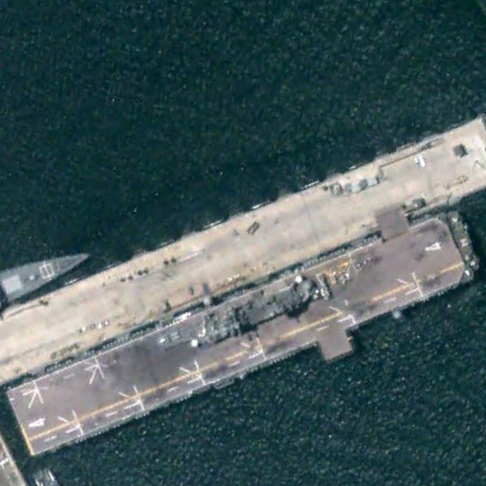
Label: assault